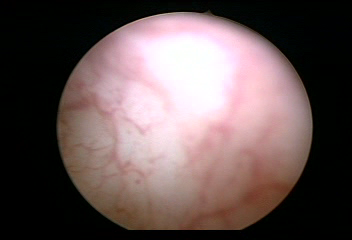
Modality: WLC
Class: Normal mucosa
Bladder cancer association: No